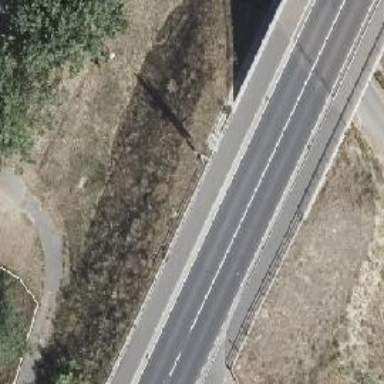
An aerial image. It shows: Path over bridge with asphalt surface.